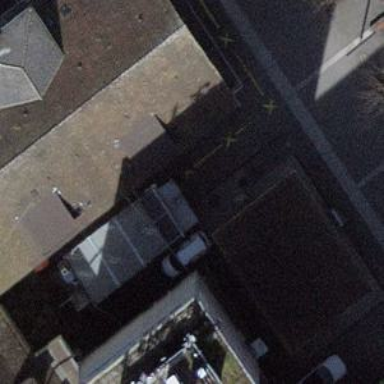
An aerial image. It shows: Fast food restaurant located in building.